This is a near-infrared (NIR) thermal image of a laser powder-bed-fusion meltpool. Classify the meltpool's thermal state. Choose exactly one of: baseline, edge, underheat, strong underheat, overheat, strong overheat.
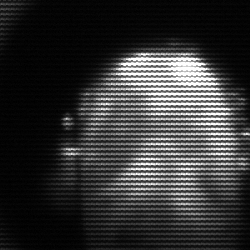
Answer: baseline